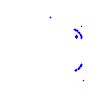
Particle: kaon